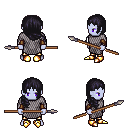
a pixel art fantasy rpg character, male body template, dark elf, purple skin, chain mail, gold greaves, raven right-swept hairstyle, leather bracers, gold boots, spear, four views (front, back, left, right), 2x2 character sprite sheet, small pixel art, hard edges, no anti-aliasing